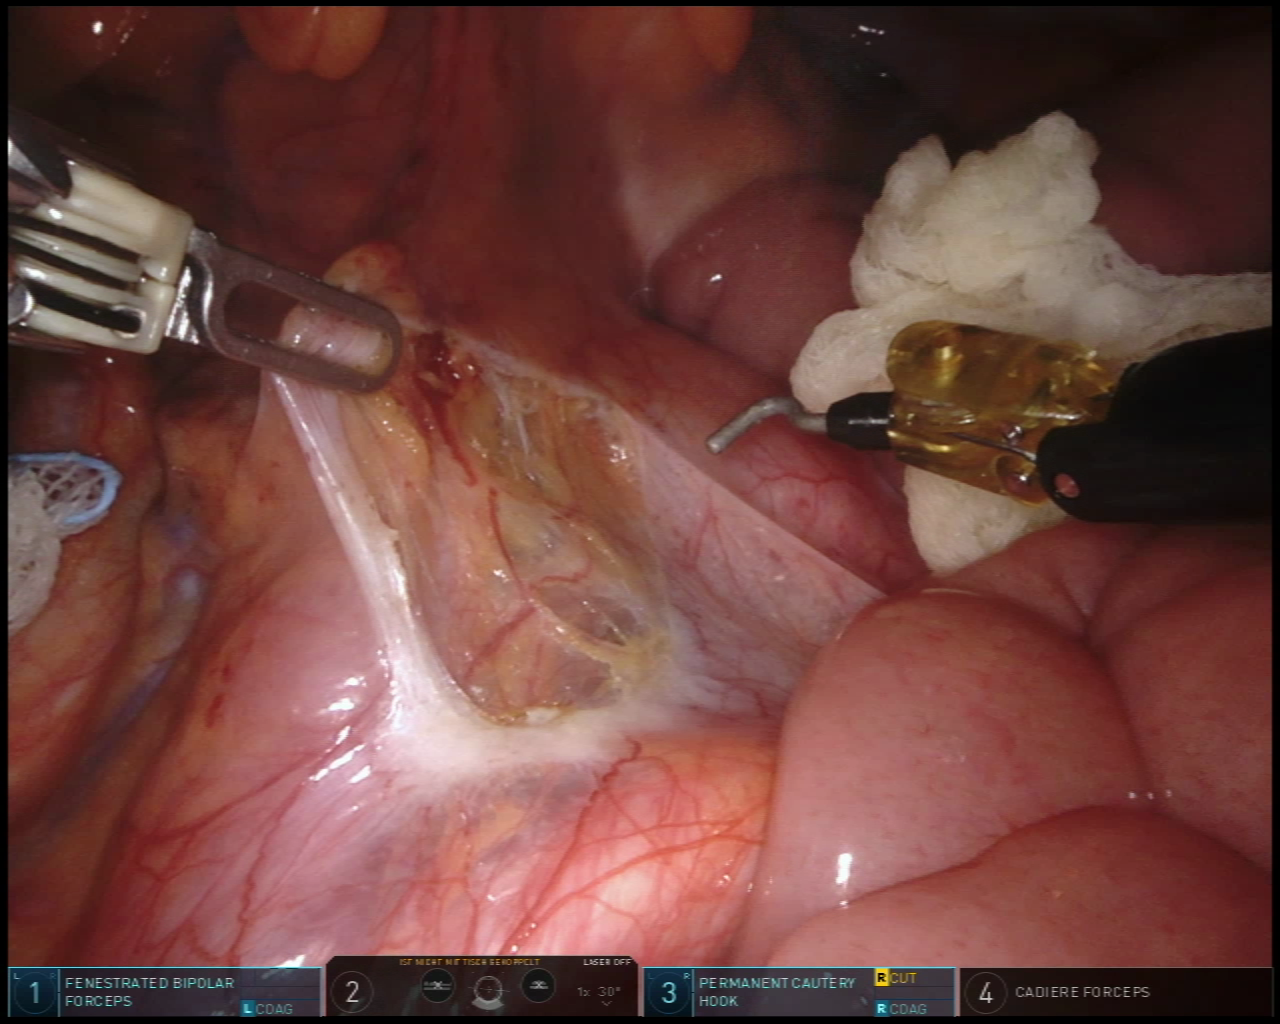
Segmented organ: small_intestine
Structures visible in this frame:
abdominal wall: yes
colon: no
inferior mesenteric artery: no
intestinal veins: yes
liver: no
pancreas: no
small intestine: yes
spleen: no
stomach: no
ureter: yes
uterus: no
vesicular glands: no